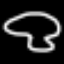
Label: mushroom